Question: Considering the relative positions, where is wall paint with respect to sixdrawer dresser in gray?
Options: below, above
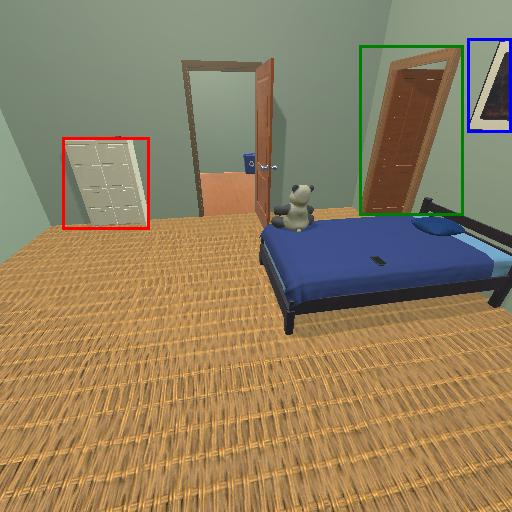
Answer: below